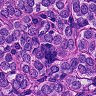
Metastatic tissue present: yes